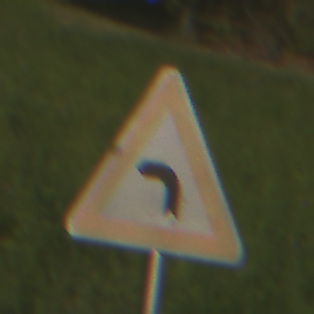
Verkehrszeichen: KurveLinks
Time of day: MorningAfternoon
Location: Outdoor (Nature)
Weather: PartlyCloudy
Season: NotSpecified
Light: Natural